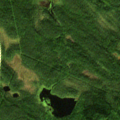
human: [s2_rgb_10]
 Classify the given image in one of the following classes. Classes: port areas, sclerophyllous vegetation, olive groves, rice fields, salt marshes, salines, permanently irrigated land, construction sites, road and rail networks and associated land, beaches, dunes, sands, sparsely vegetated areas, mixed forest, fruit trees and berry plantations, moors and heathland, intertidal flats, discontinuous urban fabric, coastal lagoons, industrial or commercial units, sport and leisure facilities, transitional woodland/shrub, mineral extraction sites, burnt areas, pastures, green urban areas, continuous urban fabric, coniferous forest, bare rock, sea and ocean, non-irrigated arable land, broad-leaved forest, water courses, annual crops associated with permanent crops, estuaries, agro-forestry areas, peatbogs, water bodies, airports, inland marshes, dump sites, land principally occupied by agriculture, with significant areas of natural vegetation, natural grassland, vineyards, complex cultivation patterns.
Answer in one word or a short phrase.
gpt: coniferous forest, mixed forest